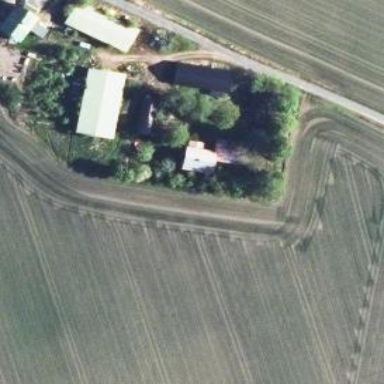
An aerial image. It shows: Farmyard in rural farm setting.